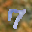
Label: 7